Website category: phone
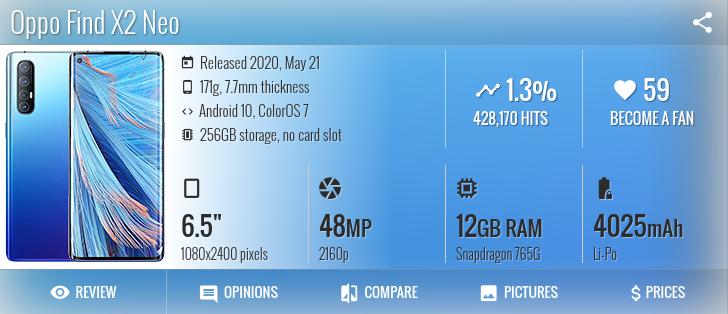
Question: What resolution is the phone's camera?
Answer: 2160p

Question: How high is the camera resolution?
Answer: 2160p

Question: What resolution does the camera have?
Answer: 2160p

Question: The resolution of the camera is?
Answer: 2160p

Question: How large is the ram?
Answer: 12 GB RAM

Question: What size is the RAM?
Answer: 12 GB RAM

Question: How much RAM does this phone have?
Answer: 12 GB RAM

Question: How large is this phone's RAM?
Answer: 12 GB RAM

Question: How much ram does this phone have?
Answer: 12 GB RAM

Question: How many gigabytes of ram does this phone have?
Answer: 12 GB RAM

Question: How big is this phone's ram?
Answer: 12 GB RAM

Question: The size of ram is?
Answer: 12 GB RAM

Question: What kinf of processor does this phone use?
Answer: Snapdragon 765G

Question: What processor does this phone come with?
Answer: Snapdragon 765G

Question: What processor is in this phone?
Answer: Snapdragon 765G

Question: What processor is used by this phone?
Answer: Snapdragon 765G

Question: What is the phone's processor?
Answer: Snapdragon 765G

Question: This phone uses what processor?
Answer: Snapdragon 765G

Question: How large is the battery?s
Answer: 4025 mAh

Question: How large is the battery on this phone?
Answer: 4025 mAh

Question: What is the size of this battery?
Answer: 4025 mAh

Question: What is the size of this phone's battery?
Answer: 4025 mAh

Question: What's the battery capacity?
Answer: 4025 mAh

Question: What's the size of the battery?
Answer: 4025 mAh

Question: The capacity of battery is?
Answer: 4025 mAh